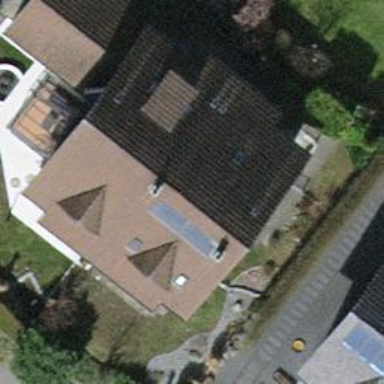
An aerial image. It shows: Terrace building.